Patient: sex F, age 74
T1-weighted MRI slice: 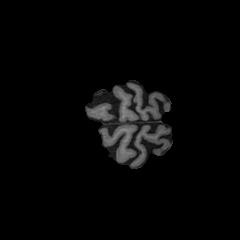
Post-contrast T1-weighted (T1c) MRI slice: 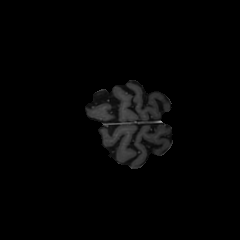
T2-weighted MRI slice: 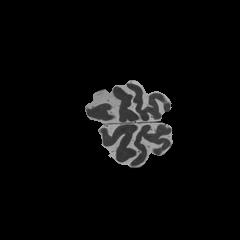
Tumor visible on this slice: no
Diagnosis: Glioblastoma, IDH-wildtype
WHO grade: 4